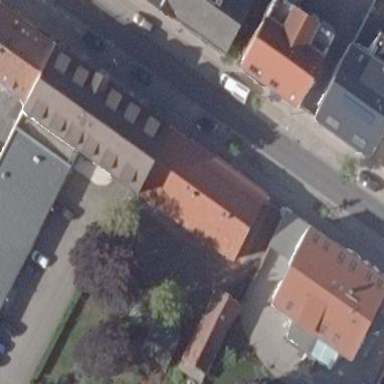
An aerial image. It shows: Office building.